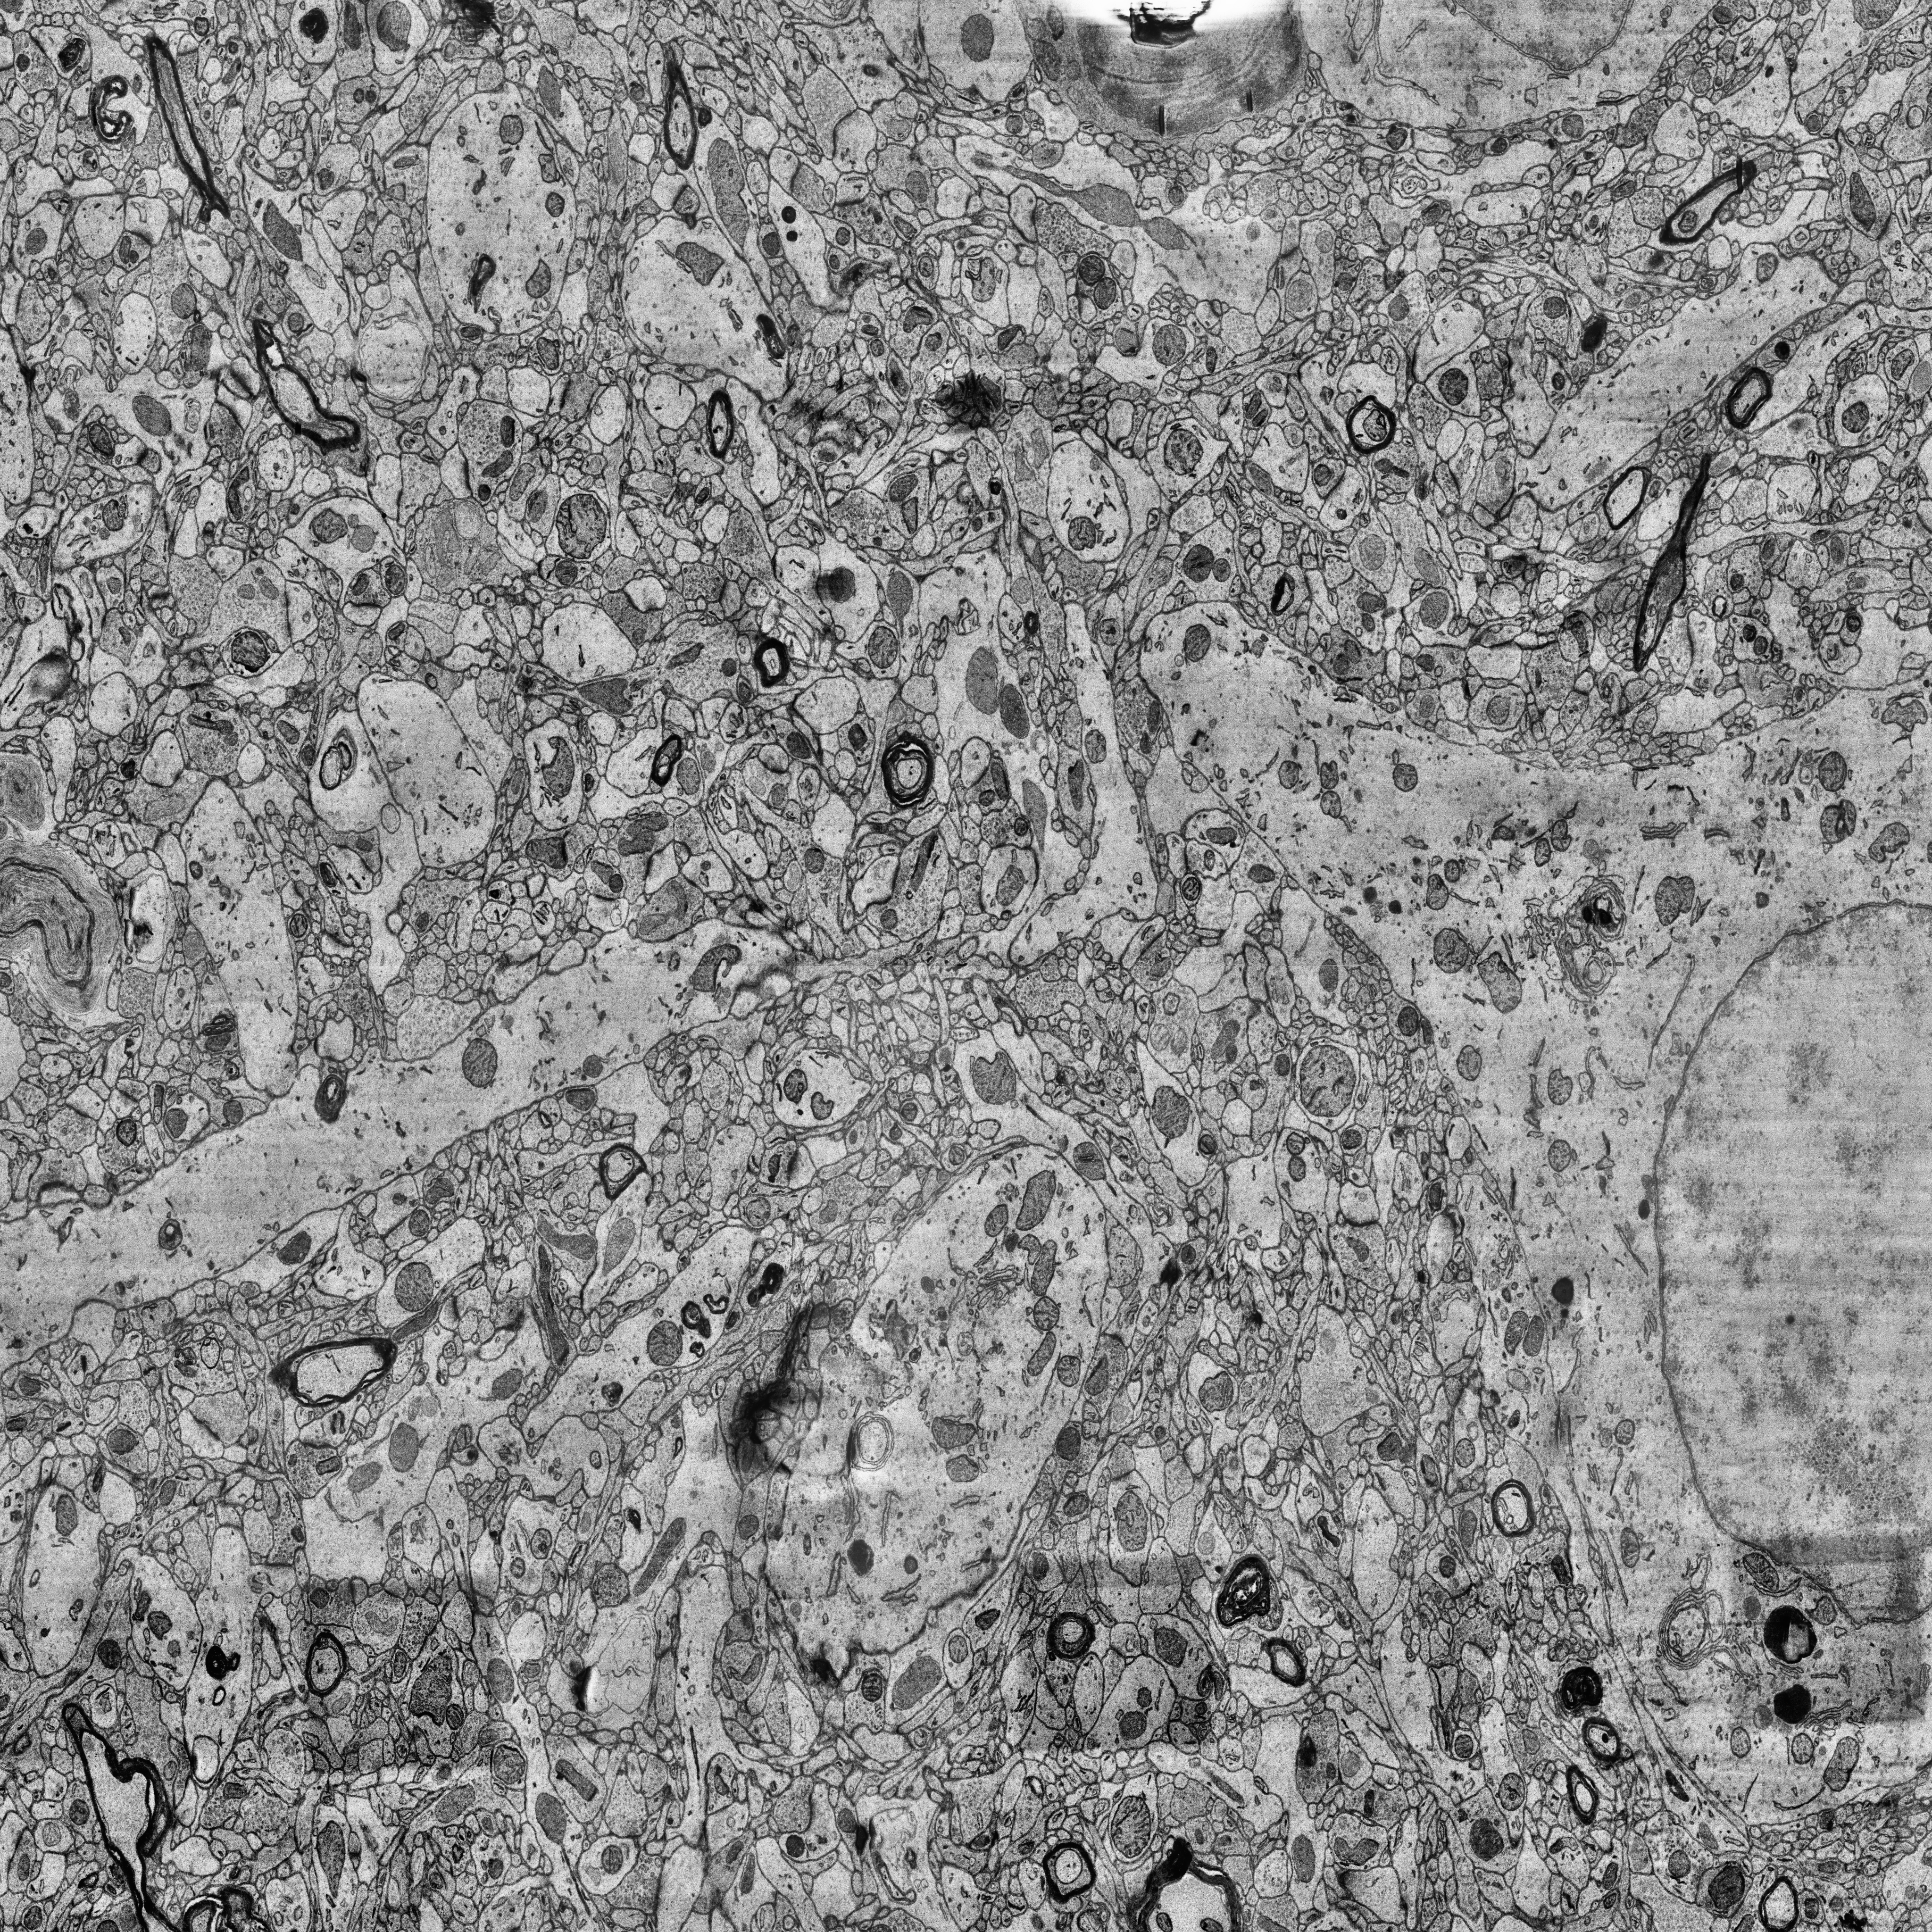
Electron microscopy slice of human cortex tissue
Slice depth (z): 276
Mitochondria instances in slice: 457